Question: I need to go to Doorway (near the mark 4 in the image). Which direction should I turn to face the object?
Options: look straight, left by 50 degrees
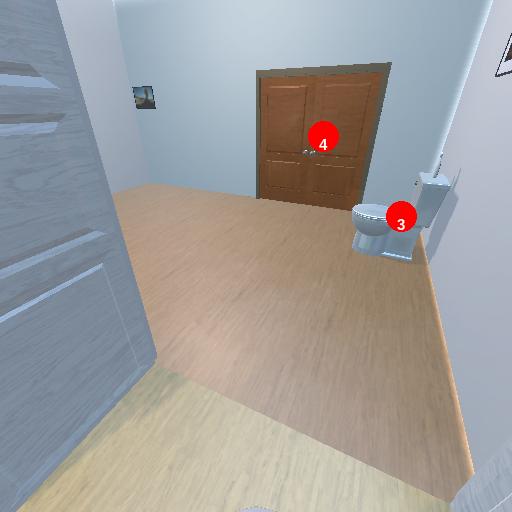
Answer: look straight